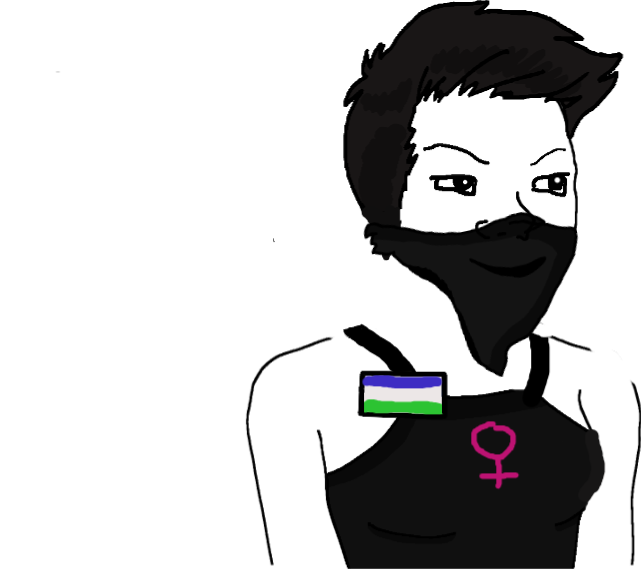
Label: 5_Doomer_Girl